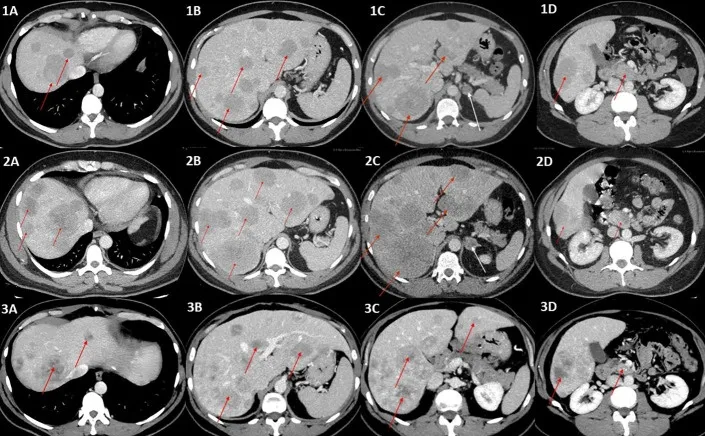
(1A-1D) Contrast-enhanced CT scans of the abdomen (portal-venous phase) showing multiple metastases in the liver, ranging in size from a few millimeters to 40 mm (red arrows), incidentaloma of the left adrenal gland of benign phenotype 20 mm in diameter (white arrow), and primary tumor (red arrow) (1D). (2A-2D) Contrast-enhanced CT (portal-venous phase) scans revealed progression of the metastatic liver disease (red arrows) and a significant change in the left adrenal tumor density (47 HU in native phase) and size (24 x 18mm), arousing suspicion of adrenal metastasis (white arrow), which was not confirmed in final pathology reports. The primary tumor is indicated by a red arrow in (2D). (3A-3D) Post left-sided adrenalectomy contrast-enhanced CT scan showing stable metastatic liver disease, without further progression in terms of intensity, number, and size of metastases, and even with some of the hepatic metastases shrinking (red arrows). The primary tumor is indicated by a red arrow in (3D).
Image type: radiology (ct)